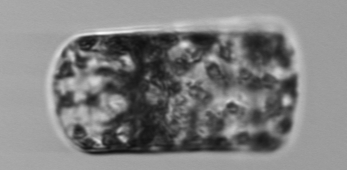
Label: Guinardia_flaccida